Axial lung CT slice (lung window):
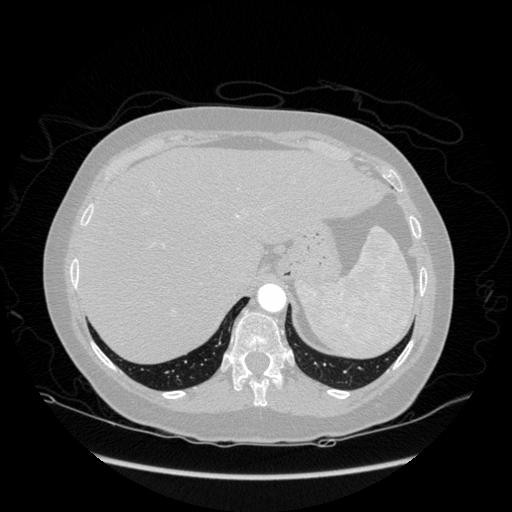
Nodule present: no